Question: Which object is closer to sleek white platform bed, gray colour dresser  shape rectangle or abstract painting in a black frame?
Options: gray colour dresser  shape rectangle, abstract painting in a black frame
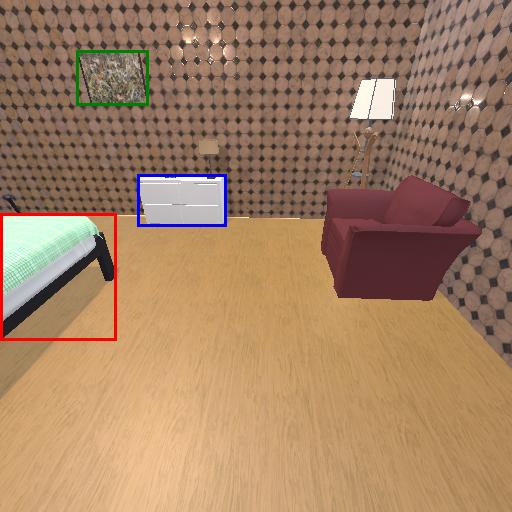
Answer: gray colour dresser  shape rectangle